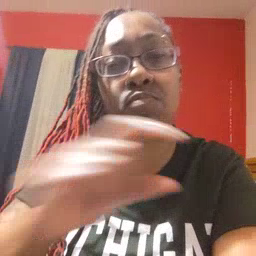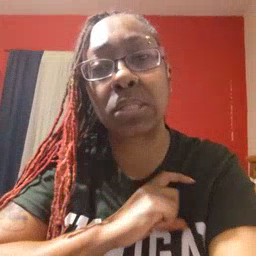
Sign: police